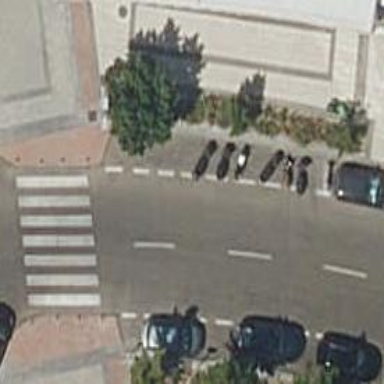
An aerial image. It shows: Motorcycle parking facility.